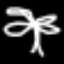
Label: palm tree